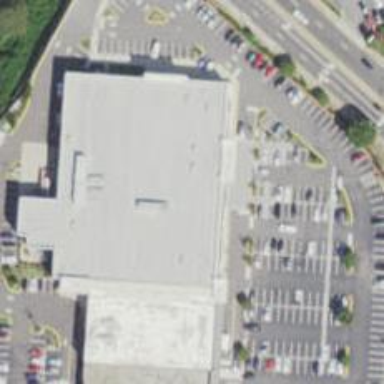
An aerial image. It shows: Supermarket.